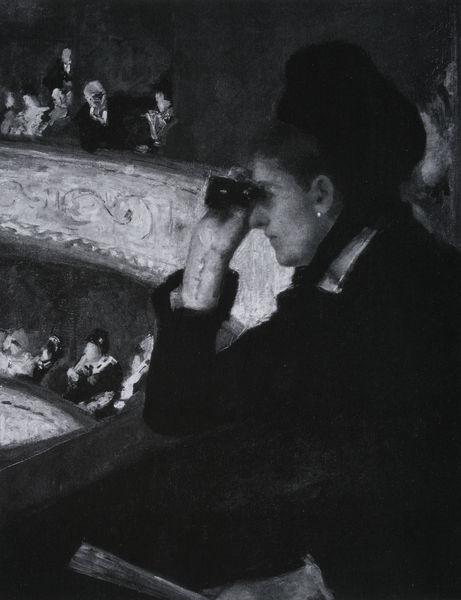
Titel: In der Oper
Künstler: Mary Cassatt
Standort: Boston (Massachusetts)
Institution: Museum of Fine Arts
Schlagwörter: baum, dunkel, gemälde, hand, mann, nackt, schatten, weiß, frauen, impressionismus, menschen, sitzen, degas, frankreich, frau, frisur, grau, haar, hell, hut, hüte, kleid, kopfbedeckungen, licht, männer, nase, ohr, ohrring, paris, profil, renoir, schmuck, schwarz, skizze, ausblick, blick, dame, fächer, haube, leute, schleife, alt, mütze, mützen, architektur, arm, blicke, samt, sehen, ärmel, portrait, porträt, schauen, öl, brüstung, figur, haare, sitzend, kind, aufführung, bühne, oper, publikum, theater, madame, perle, wald, pferd, rund, skulptur, balkon, kopfbedeckung, dutt, sitz, beobachten, halsband, zuschauer, platz, besucher, empore, loge, rang, vorstellung, hutband, glanz, geländer, umriss, galerie, ränge, schauspiel, zuschauerin, zuschauerraum, foto, cassat, gestützt, balustrade, schwarz weiss, scharz, betrachten, negativ, aufgestützt, hochfrisur, fernrohr, ereignis, fernglas, opernglas, operngucker, ader, monokel, eleganz, perlenohrring, trennwand, feldstecher, prüfen, besucherin, mademoiselle, feäche, pariser, prprüfen, schwarz weiee, bühen, manschetter, zusachauer, operglas, enohrring, ohrriong